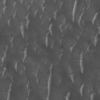
Label: not_dusty